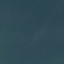
Land use / land cover class: SeaLake